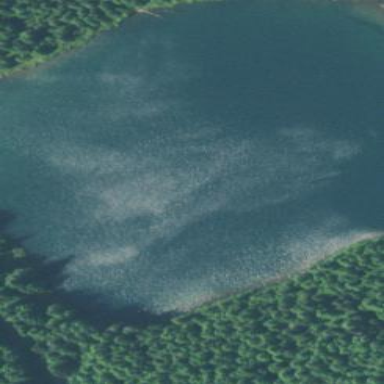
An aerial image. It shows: Serene lake surrounded by nature.